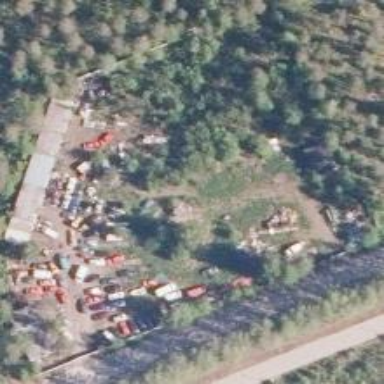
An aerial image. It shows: Industrial area designated as scrap yard.